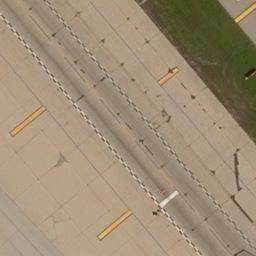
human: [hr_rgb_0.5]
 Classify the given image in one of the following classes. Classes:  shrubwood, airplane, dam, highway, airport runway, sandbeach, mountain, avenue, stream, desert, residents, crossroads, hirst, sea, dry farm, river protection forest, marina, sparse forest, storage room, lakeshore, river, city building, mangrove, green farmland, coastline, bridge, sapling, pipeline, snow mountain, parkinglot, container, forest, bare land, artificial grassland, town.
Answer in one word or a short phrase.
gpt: airport runway